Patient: sex F, age 72
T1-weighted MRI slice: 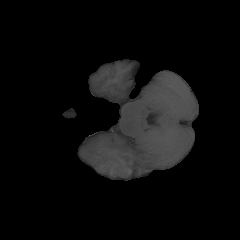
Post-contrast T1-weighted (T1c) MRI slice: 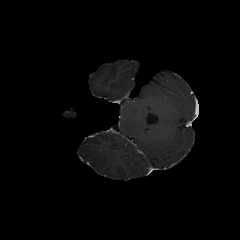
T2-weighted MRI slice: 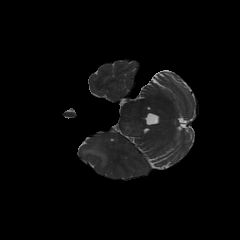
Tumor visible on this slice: yes
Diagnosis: Glioblastoma, IDH-wildtype
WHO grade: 4